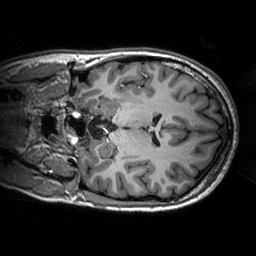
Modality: T1w
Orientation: coronal
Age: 23
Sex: female
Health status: healthy
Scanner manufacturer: siemens
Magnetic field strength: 3 T
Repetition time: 2.53 s
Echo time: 0.00288 s